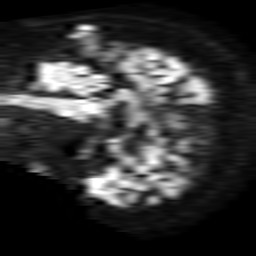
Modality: TRACE
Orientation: sagittal
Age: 64
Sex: female
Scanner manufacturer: philips
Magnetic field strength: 1.5 T
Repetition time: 3.395 s
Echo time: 0.06922 s